Field crop: tomato
Growth stage: 1
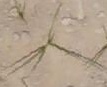
Species: cyperus